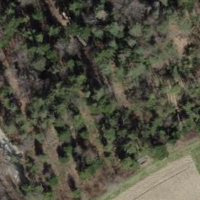
EUNIS habitat code: 41
Species observed at this site:
Sisymbrium officinale